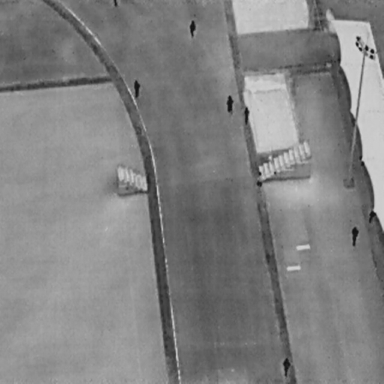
There are six People in the infrared image.